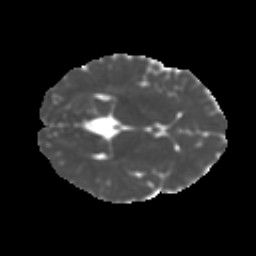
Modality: MD
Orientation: axial
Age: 11
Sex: male
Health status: ill
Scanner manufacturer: ge
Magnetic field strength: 3 T
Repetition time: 6.752 s
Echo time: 0.079 s